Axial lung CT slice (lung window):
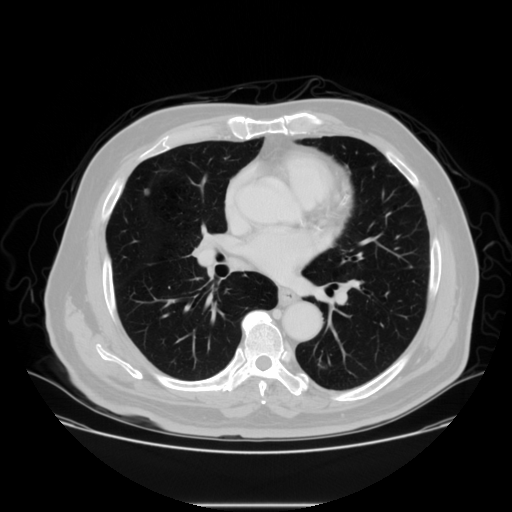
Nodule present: yes
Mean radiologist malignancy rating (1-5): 2.5